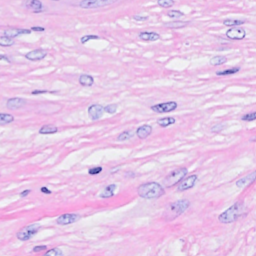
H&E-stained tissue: Breast